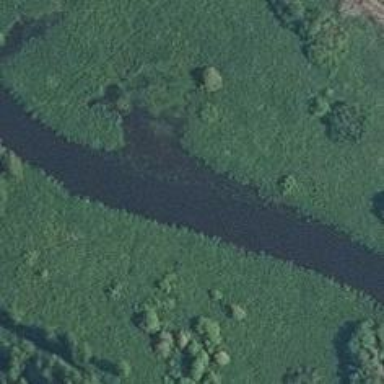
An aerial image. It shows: Beautiful river scene.